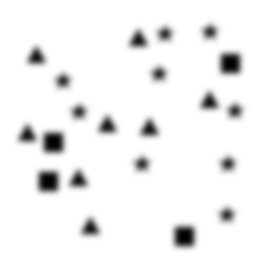
Squares: 4
Triangles: 8
Stars: 9
Total shapes: 21